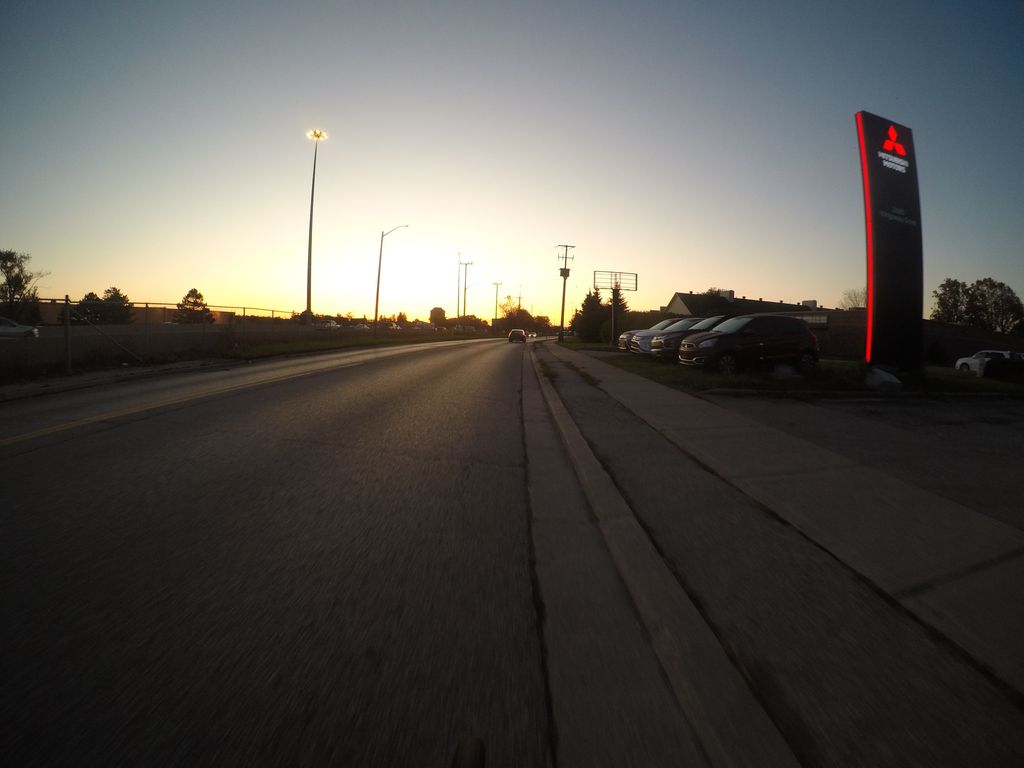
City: kitchener-waterloo